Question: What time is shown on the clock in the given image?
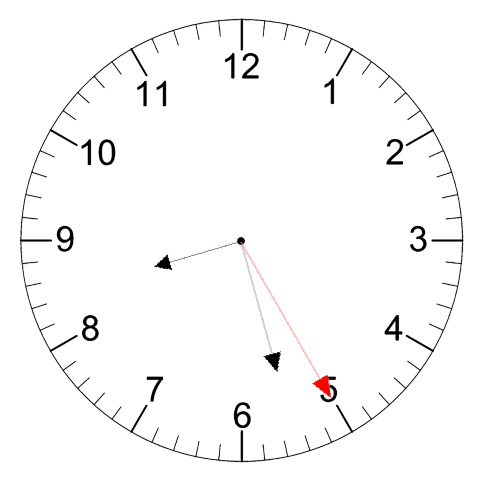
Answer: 08:27:25